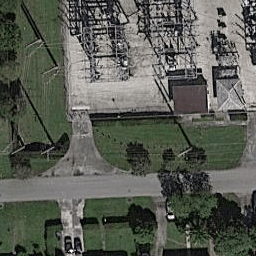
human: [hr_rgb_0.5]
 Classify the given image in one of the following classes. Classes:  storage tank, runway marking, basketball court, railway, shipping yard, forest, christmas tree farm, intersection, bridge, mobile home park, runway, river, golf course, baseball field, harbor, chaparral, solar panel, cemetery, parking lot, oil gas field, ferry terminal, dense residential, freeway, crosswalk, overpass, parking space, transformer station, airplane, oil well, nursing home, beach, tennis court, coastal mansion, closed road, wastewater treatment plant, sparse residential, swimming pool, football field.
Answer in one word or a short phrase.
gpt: transformer station